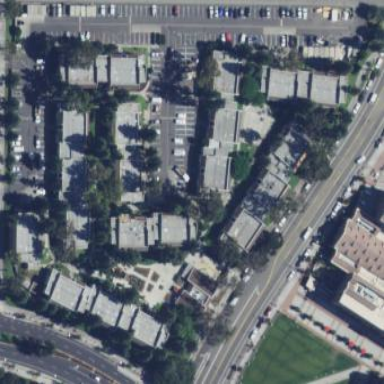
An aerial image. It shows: Residential area that includes university.